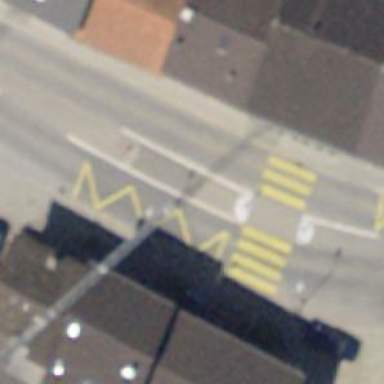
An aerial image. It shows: Uncontrolled zebra crossing on the road.